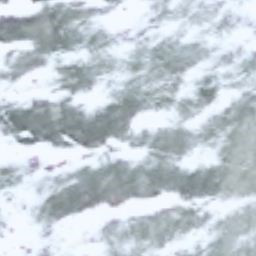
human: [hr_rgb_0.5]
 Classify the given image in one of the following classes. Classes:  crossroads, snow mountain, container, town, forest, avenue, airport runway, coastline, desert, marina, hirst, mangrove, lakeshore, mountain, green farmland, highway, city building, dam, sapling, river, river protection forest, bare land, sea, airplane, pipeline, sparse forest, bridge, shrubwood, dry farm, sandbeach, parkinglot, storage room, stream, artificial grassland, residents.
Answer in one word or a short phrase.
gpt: snow mountain